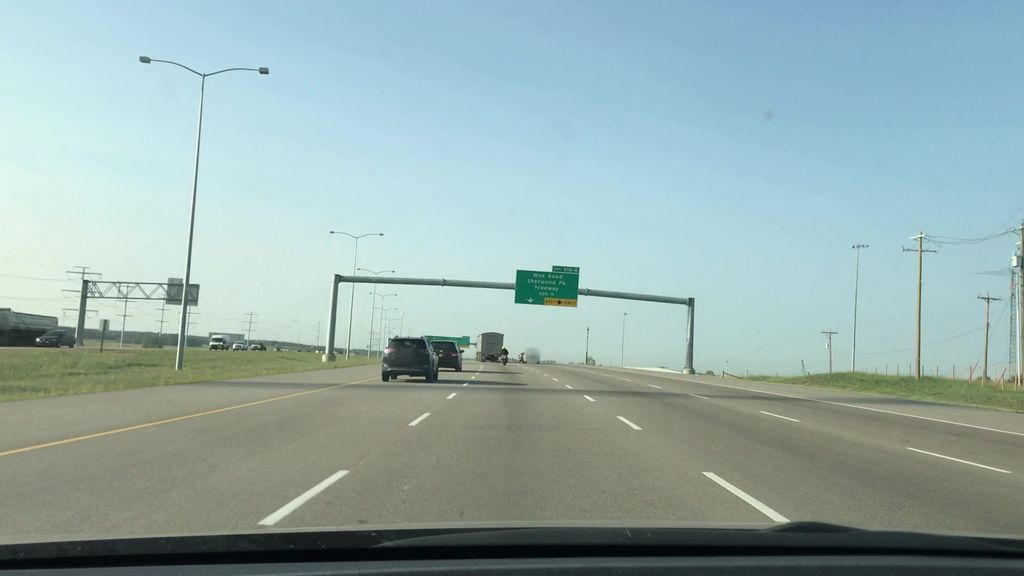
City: edmonton